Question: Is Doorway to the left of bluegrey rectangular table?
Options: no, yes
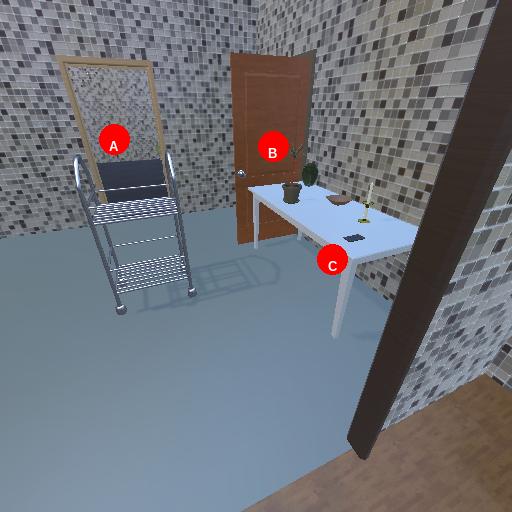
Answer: no